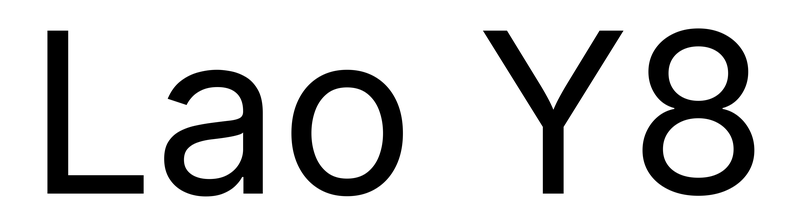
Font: Inter_Regular